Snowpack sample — Snodgrass Mountain, Crested Butte, Colorado (2/4/25, 12:06 PM MST)
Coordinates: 38.923, -106.968
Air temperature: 35 °F
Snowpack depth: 80 cm
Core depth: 60 cm
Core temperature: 32 °F
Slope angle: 14°, slope face: 78°
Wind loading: low
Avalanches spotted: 0
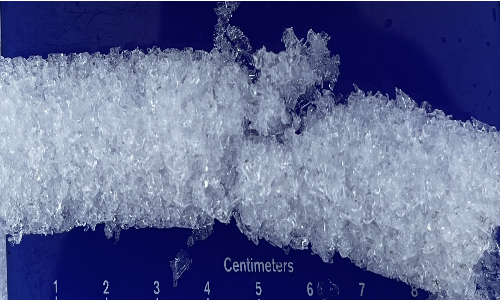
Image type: core
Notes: No avalanches nearby, unusually warm weather for the last month reported by residents, Collected 25 yards from treeline